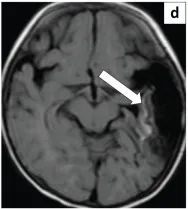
Follow-up axial MRI brain at 6 months of age. T1 weighted. Demonstrate resolution of the subpial haemorrhage with cystic encepahalomalacia and haemosiderin staining (arrowhead). Associated underlying temporal lobe volume loss (curved arrow). Gyriform T1 hyperintensity and blooming on GRE suggested left temporal cortical laminar necrosis with haemosiderin deposition (arrow).
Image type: radiology (mri)